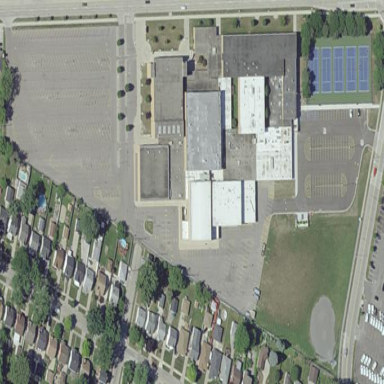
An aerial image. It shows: School.